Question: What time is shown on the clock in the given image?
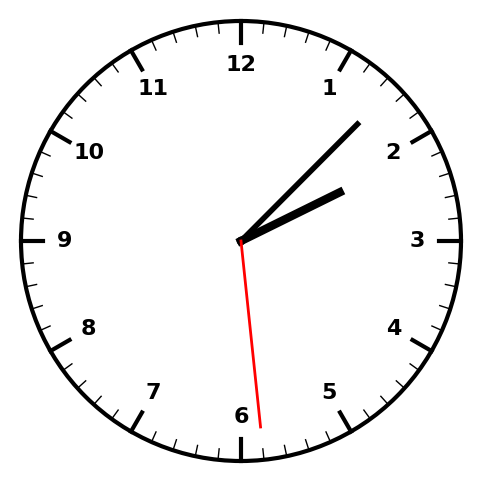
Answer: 02:07:29